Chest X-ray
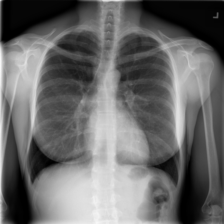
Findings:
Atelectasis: negative
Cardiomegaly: negative
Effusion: negative
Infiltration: negative
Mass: negative
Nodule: negative
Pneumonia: negative
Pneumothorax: negative
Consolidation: negative
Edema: negative
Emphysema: negative
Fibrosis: negative
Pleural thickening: negative
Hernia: negative